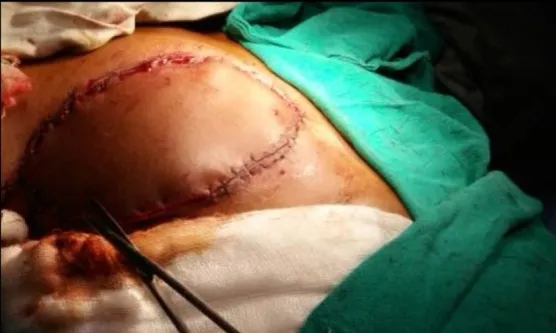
Reconstruction with myocutaneous LD flap after WLE of the tumour. Post-operative view (bottom).
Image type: medical_photograph (other_medical_photograph)